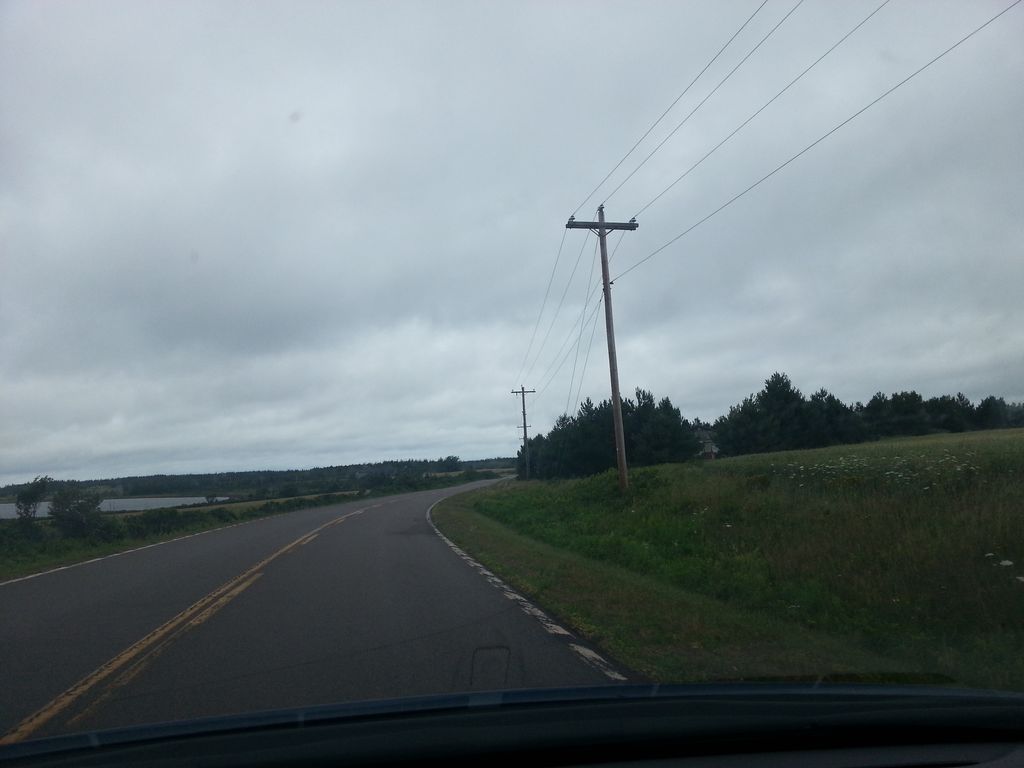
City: charlottetown